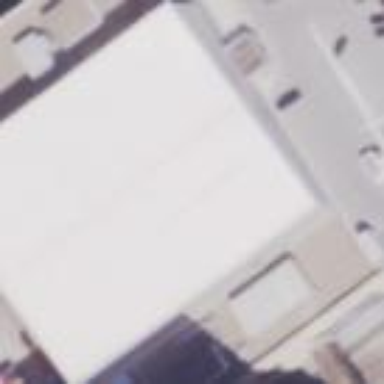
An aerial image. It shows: Building with flat concrete roof. The building is silver in color.